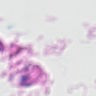
Metastatic tissue present: no